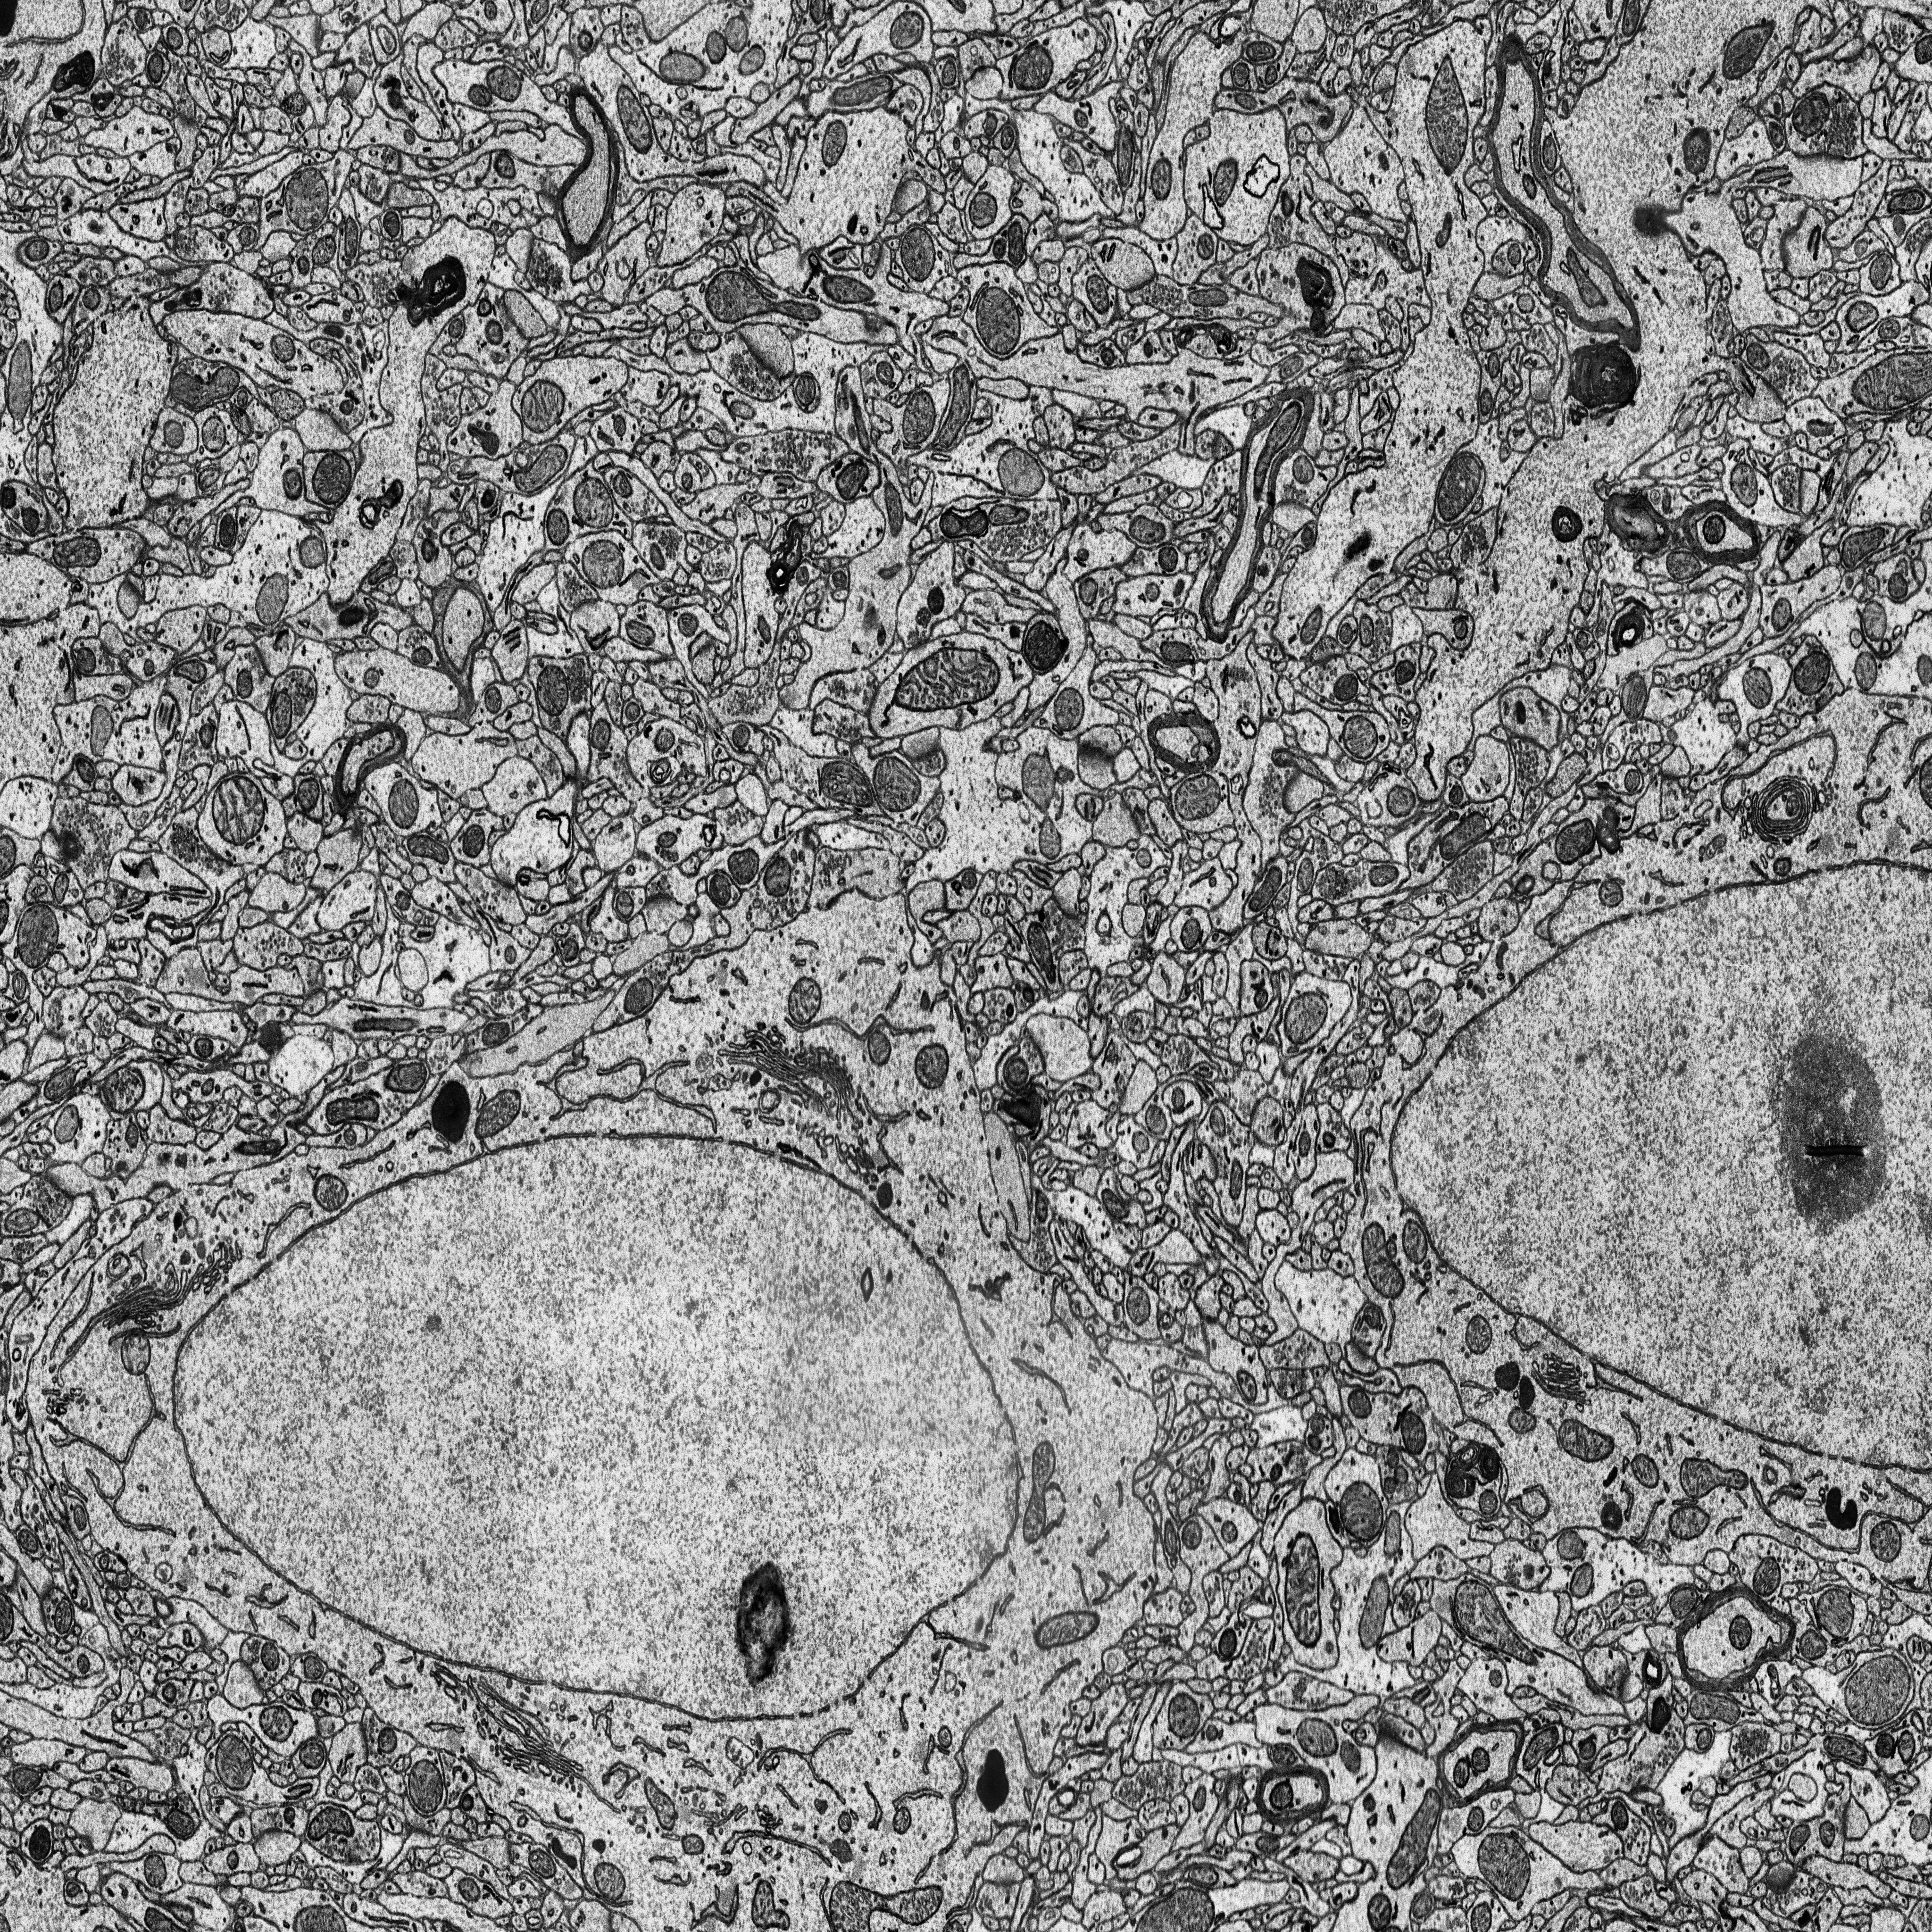
Electron microscopy slice of rat cortex tissue
Slice depth (z): 326
Mitochondria instances in slice: 367